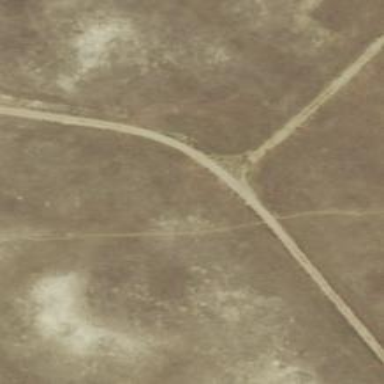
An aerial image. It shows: Road designated for service vehicles specifically for accessing wind farm.